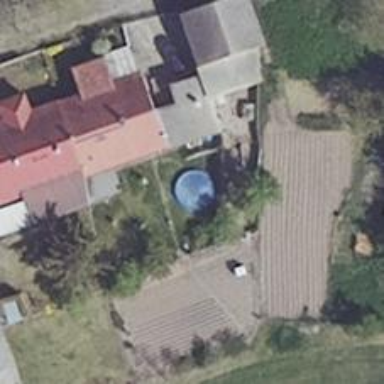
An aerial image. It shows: Swimming pool located in leisure land.